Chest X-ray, PA view. Patient: 55 years old, sex M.
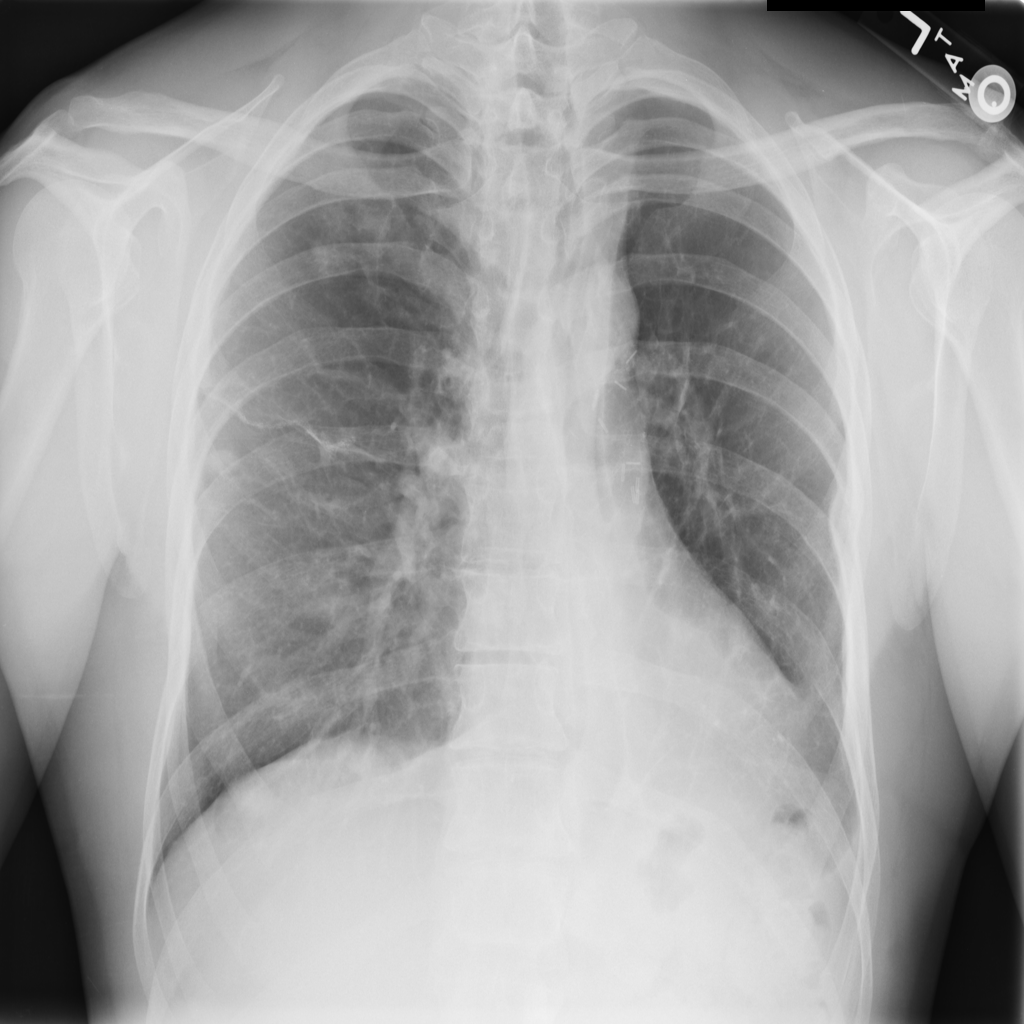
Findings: Nodule